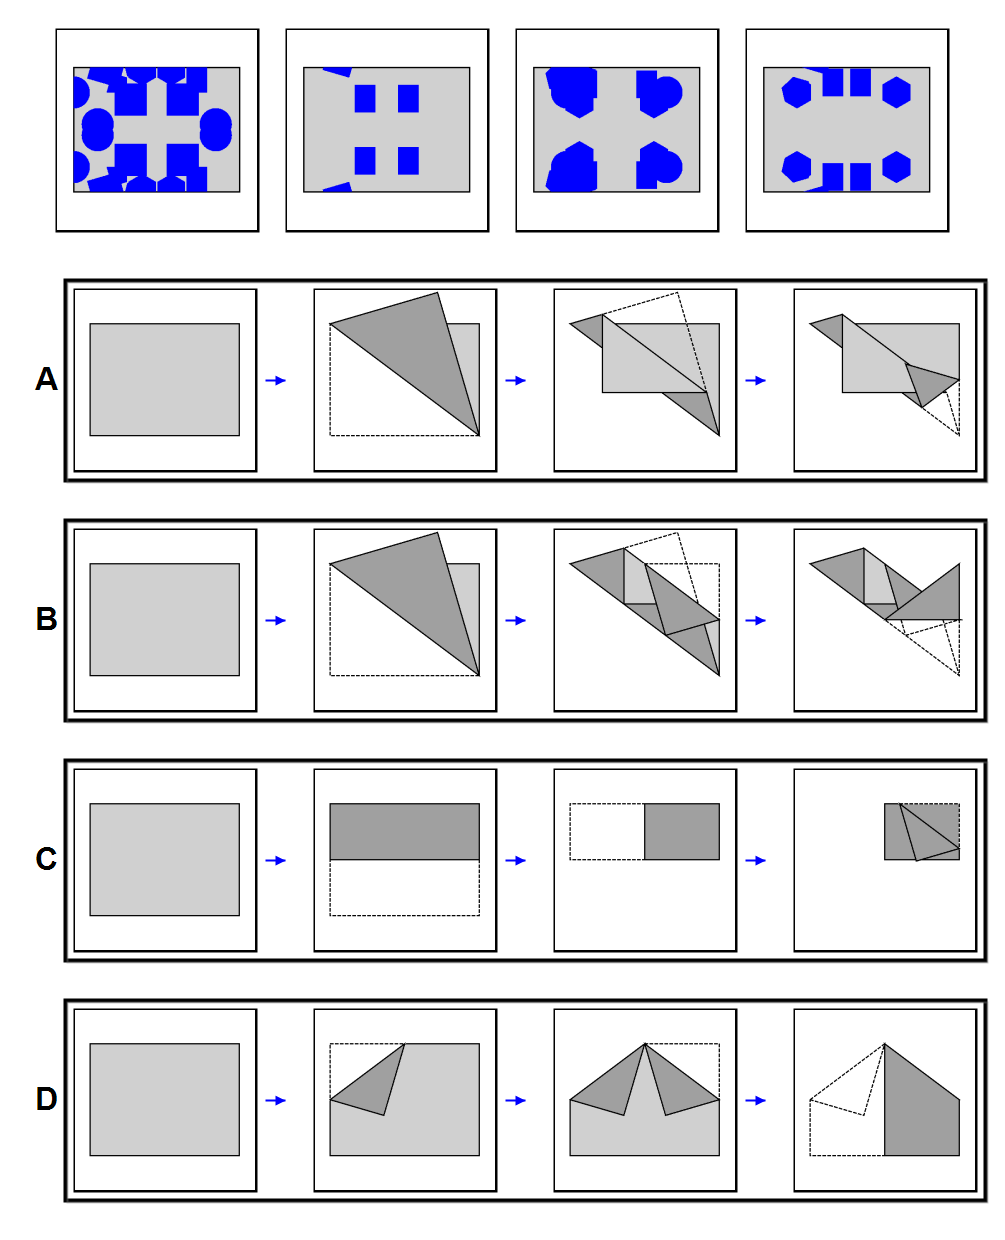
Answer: C